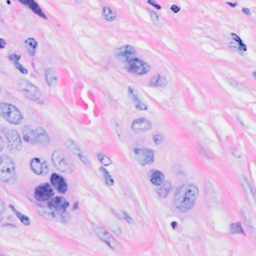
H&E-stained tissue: Breast